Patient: sex F, age 68
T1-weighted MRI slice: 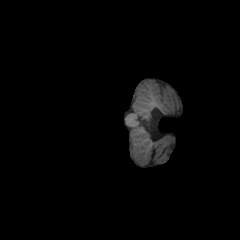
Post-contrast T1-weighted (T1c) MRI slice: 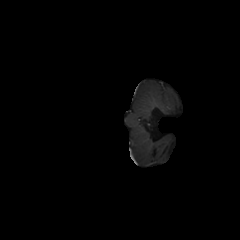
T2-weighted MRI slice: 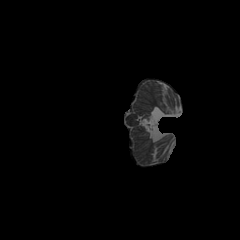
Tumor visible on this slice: no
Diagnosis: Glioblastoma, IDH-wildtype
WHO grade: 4